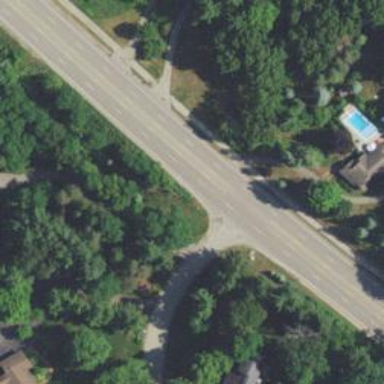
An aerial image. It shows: Secondary road with asphalt surface.